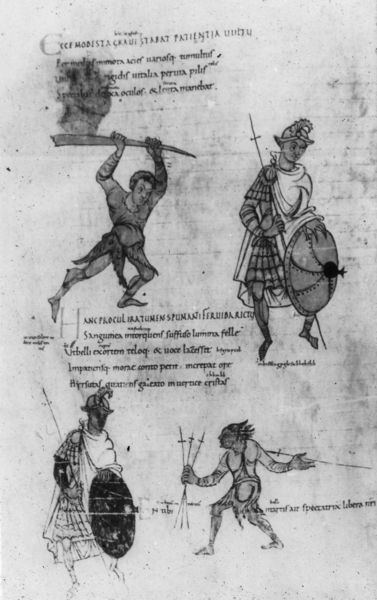
Titel: Prudentius Codex aus Bern/ Codex Bongarsianus 264
Institution: Bern, Burgerbibliothek
Schlagwörter: kampf, kämpfer, mann, menschen, grau, männer, schwarz, weiss, zeichnung, schrift, lanze, soldaten, schild, buch, knüppel, schwert, text, uniform, waffen, soldat, waffe, helm, ritter, rüstung, buchseite, römer, mittelalter, lanzen, keule, schlagen, pfeil, pfeile, latein, zeichnng, buchmalerei